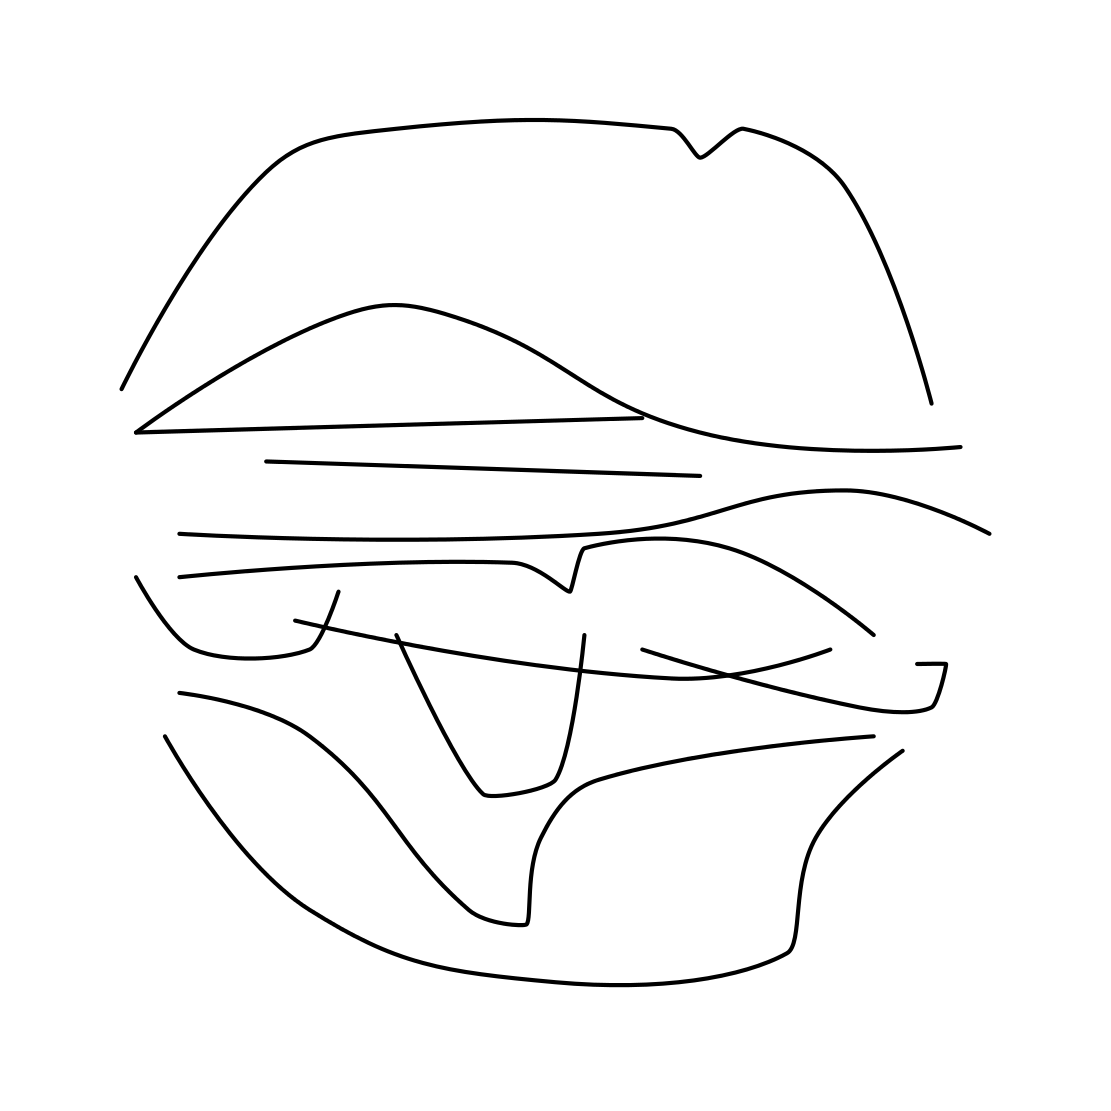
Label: hamburger